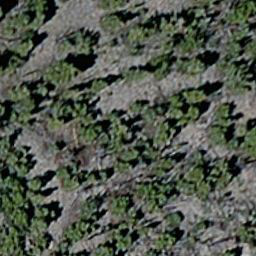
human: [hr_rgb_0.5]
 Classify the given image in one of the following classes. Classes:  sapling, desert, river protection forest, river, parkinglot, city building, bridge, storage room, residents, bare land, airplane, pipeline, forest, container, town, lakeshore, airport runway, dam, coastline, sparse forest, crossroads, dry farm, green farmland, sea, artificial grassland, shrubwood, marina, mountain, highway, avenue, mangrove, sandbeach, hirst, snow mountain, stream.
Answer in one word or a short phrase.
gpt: sparse forest